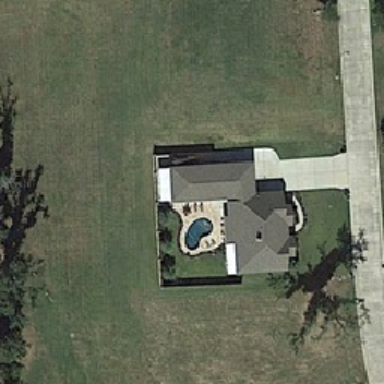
A a house beside the road .